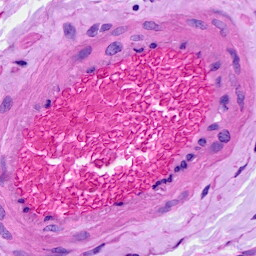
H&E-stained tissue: Ovarian